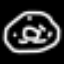
Label: donut